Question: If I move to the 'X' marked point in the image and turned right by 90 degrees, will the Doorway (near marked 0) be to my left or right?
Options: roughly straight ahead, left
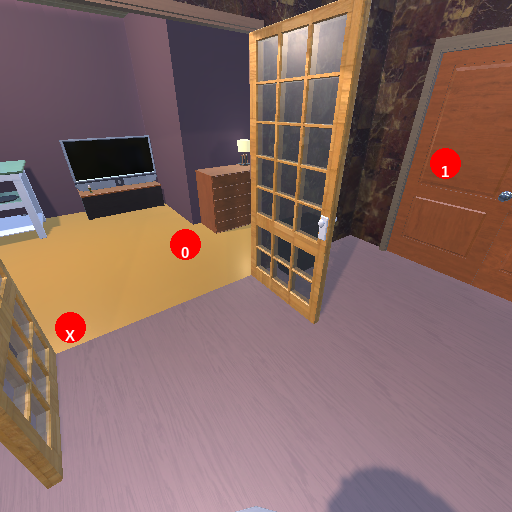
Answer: roughly straight ahead